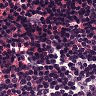
Metastatic tissue present: no